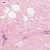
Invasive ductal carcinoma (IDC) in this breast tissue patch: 0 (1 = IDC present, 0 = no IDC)